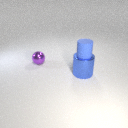
large blue metal cylinder in front of small purple metal sphere